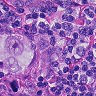
Metastatic tissue present: yes